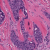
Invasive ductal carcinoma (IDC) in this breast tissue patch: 0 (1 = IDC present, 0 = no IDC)